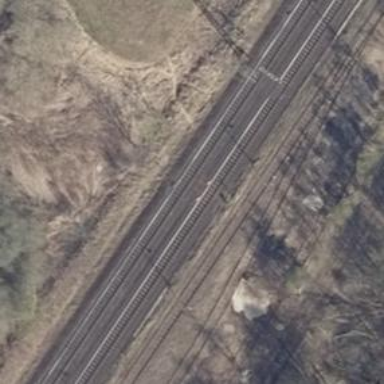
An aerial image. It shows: Railway signal.